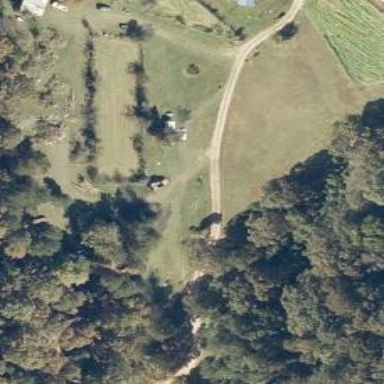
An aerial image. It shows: Driveway.